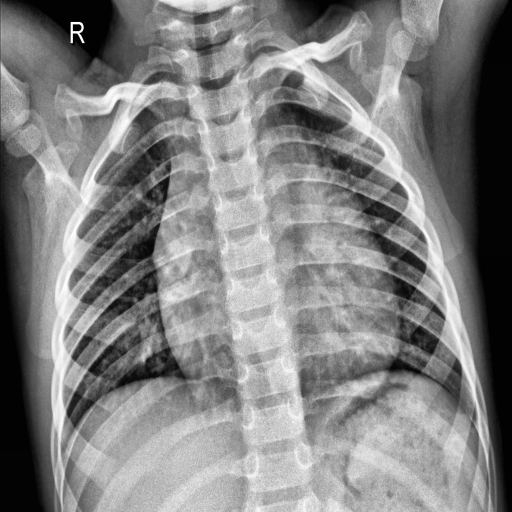
Finding: NORMAL